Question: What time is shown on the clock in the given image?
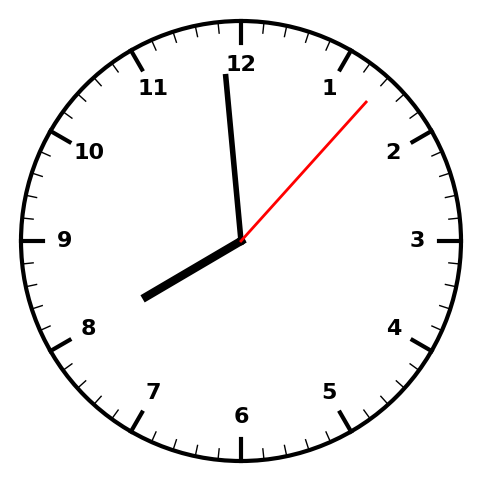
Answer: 07:59:07